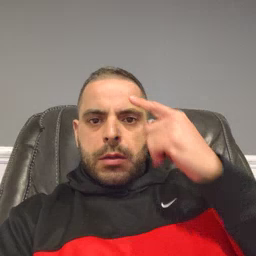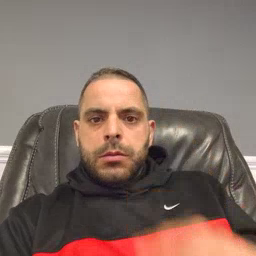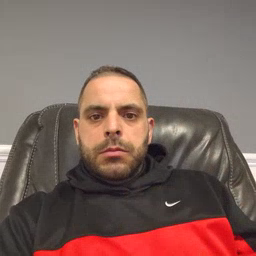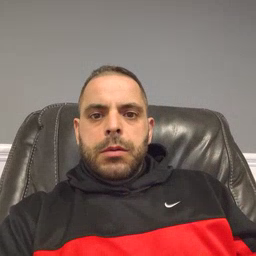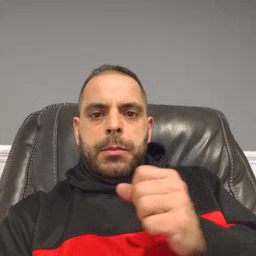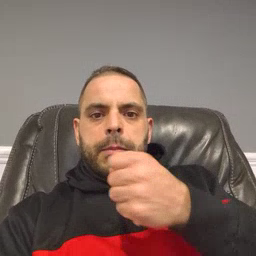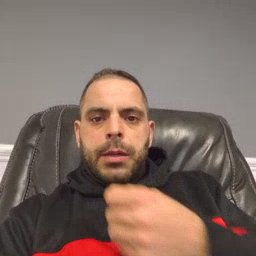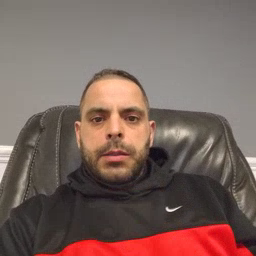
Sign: make